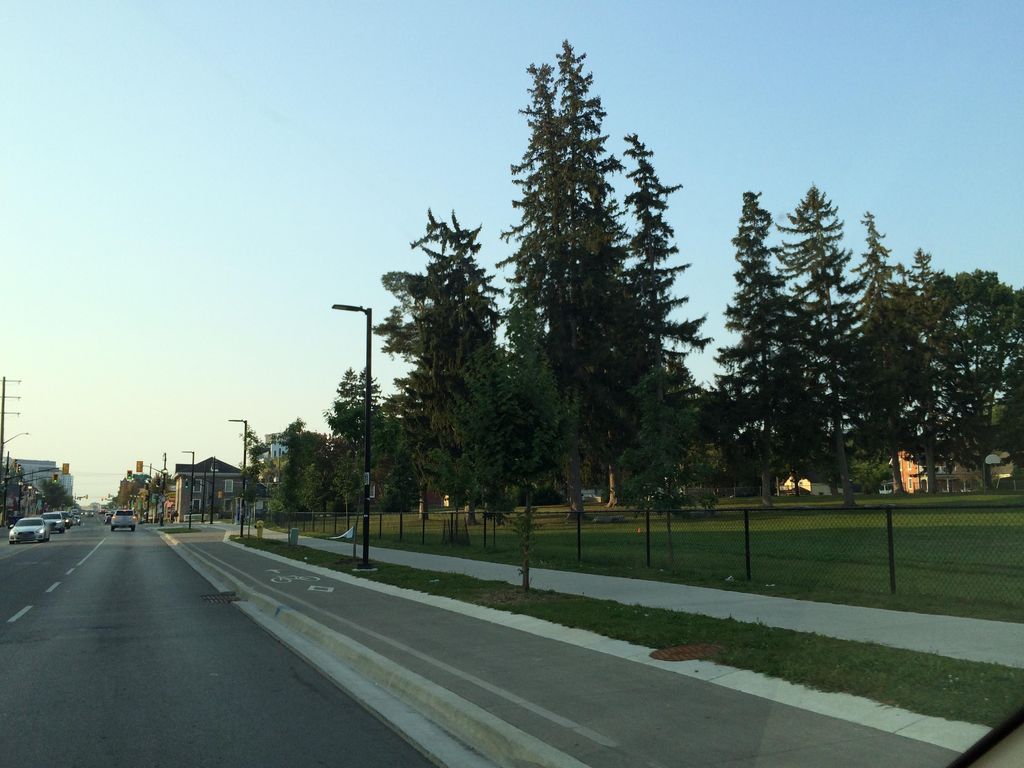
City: kitchener-waterloo